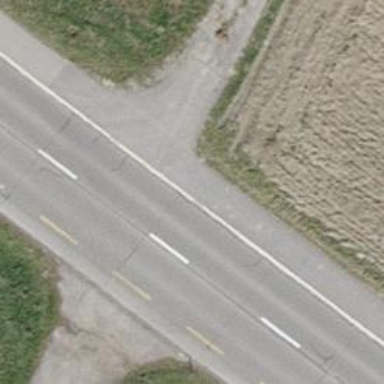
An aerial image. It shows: Compacted track road with grade3 tracktype.